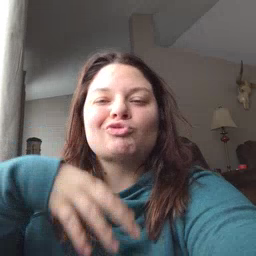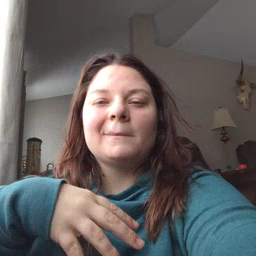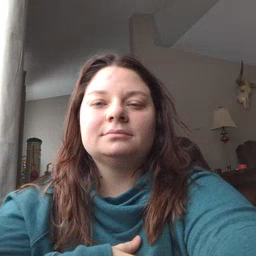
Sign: drop